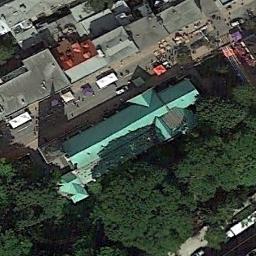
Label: church